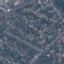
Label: Residential